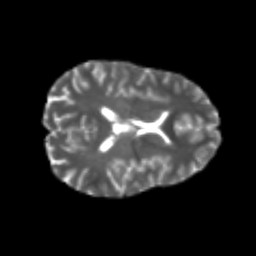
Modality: T2w
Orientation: axial
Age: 23
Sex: female
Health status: healthy
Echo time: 0.074 s